Question: I have the following SQL Database structure:

Users are the registered users. Maps are like circuits or race tracks. When a user is driving a time a new time record will be created including the userId, mapId and the time needed to finish the racetrack.
I wish to create a view where all the users personal bests on all maps are listed.
I tried creating the view like this:
'''
CREATE VIEW map_pb AS
SELECT MID, UID, TID
FROM times
WHERE score IN (SELECT MIN(score) FROM times)
ORDER BY registered
'''
This does not lead to the wished result.
Thank you for your help!
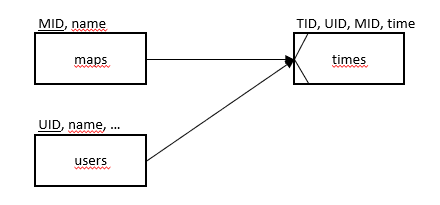
Answer: I hope that you have 'times' table created as the above diagram and 'score' column in the table that you use to measure the best record.
(MIN(score) is the best record).
You can simply create a view to have the personal best records using sub-queries like this.
'''
CREATE VIEW map_pb AS
SELECT a.MID, a.UID, a.TID
FROM times a
INNER JOIN (
SELECT TID, UID, MIN(score) score
FROM times
GROUP BY UID
) b ON a.UID = b.UID AND a.score= b.score
-- if you have 'registered' column in the 'times' table to order the result
ORDER BY registered
'''
I hope this may work.